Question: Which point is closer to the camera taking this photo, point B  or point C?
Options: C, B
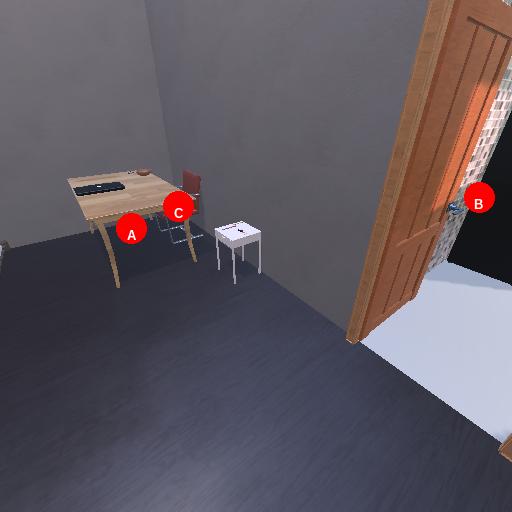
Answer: C